Field crop: maize
Growth stage: 2
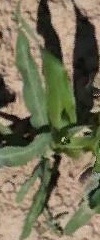
Species: maize